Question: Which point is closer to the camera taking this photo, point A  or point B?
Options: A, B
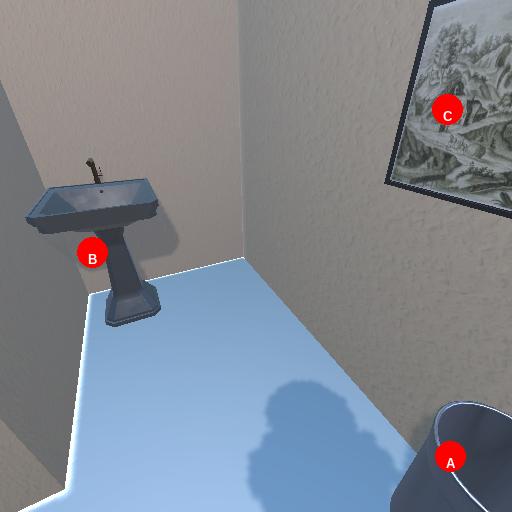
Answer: A